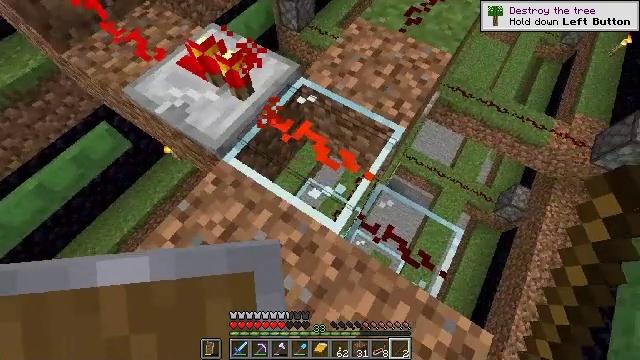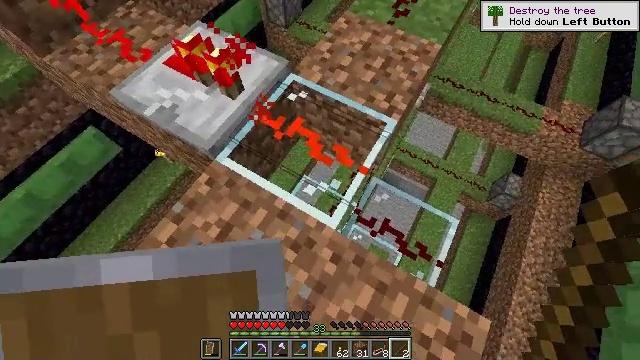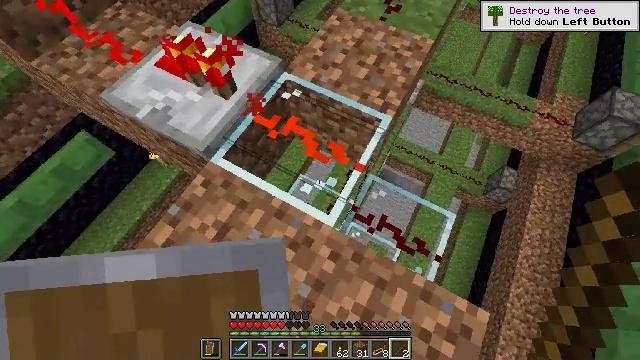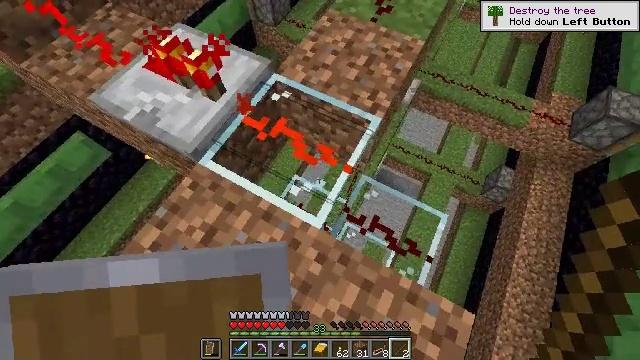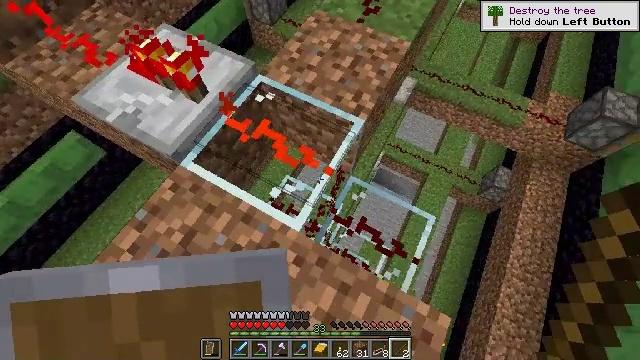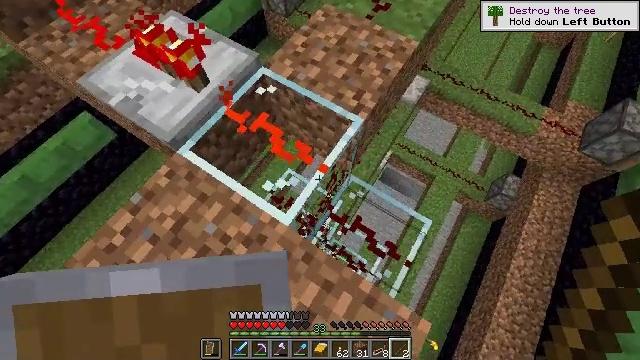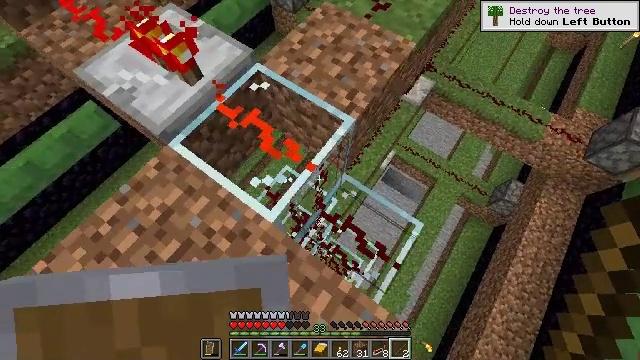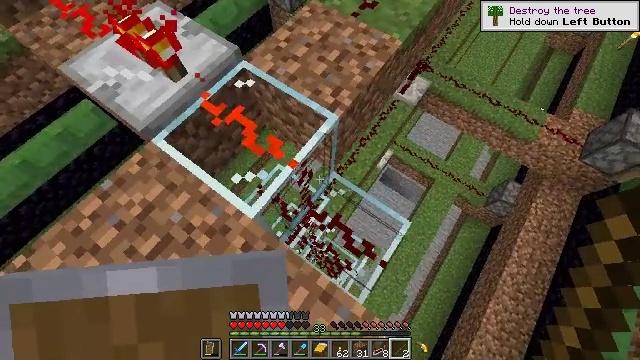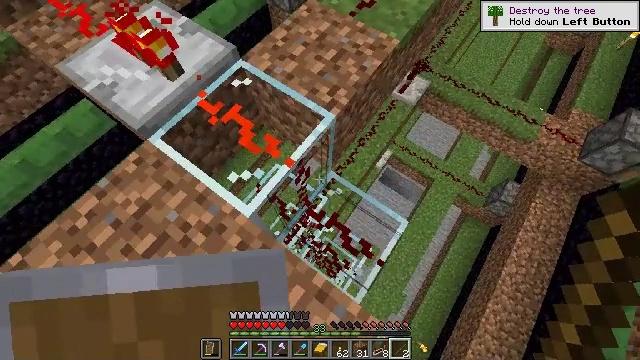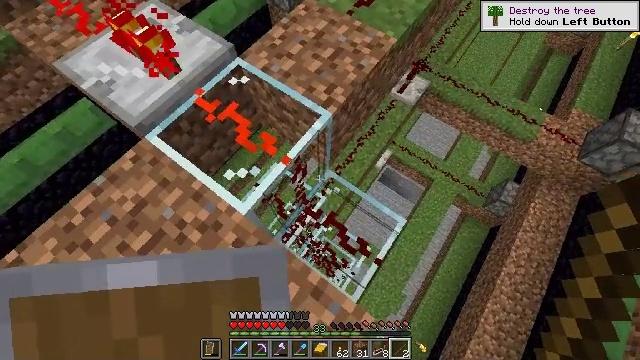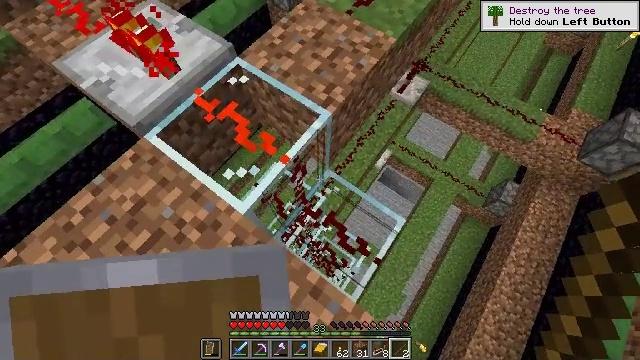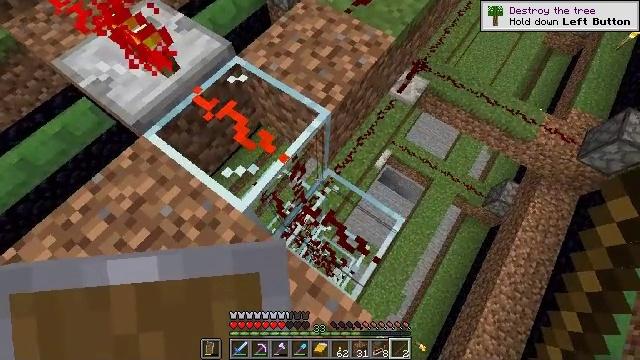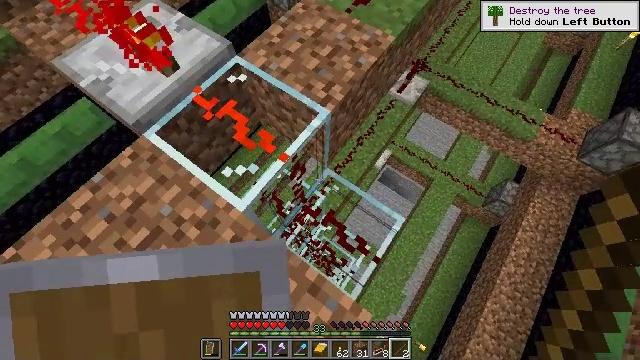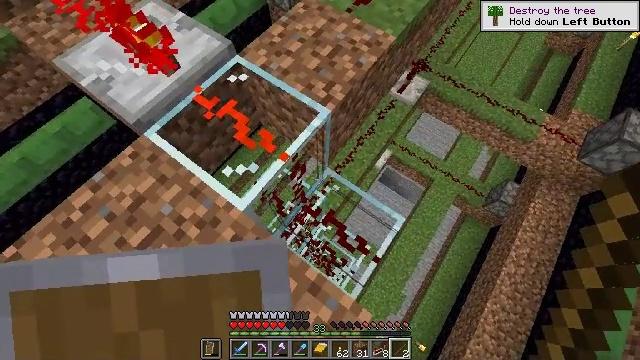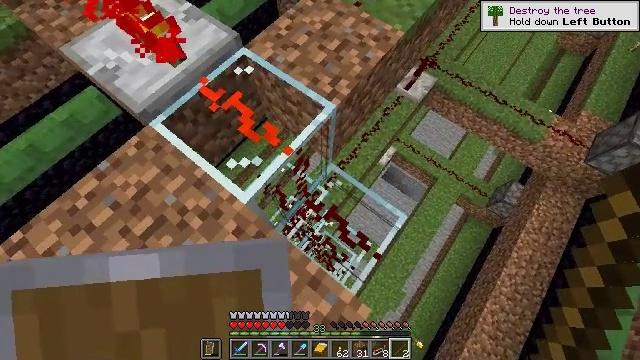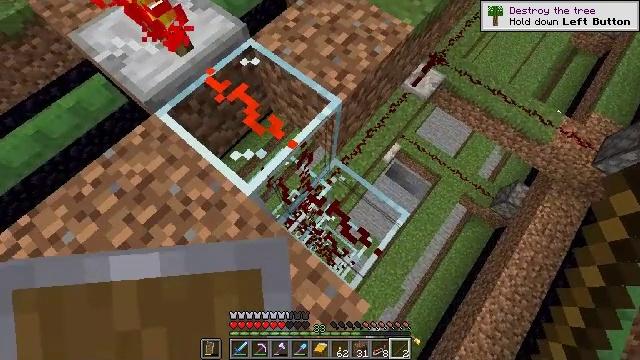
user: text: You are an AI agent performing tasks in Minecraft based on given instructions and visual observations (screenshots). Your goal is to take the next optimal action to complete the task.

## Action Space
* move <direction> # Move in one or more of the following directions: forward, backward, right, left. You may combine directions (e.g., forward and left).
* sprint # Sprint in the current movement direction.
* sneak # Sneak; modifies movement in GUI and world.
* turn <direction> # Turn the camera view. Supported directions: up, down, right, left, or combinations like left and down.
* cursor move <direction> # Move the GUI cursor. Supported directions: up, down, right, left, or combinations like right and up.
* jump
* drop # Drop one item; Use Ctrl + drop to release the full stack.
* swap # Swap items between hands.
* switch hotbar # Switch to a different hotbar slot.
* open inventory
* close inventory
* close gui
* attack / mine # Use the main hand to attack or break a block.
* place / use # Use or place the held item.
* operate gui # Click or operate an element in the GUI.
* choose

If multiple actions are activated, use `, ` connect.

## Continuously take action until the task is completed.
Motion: motion action
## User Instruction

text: Recycle the repeater from a redstone circuit.
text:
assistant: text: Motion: turn right
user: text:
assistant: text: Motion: turn right
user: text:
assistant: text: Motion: move right
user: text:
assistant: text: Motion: move right
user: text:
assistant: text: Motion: move right, turn left and down
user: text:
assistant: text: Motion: turn left
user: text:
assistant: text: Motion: no_op
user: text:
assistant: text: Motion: no_op
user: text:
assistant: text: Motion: no_op
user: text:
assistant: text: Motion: no_op
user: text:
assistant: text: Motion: no_op
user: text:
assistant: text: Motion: no_op
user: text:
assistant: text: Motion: no_op
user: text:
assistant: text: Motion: turn left and down
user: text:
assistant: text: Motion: turn left and down
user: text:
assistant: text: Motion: turn left
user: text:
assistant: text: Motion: turn left
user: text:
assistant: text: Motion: turn left
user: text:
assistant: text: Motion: turn left
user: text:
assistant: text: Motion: no_op
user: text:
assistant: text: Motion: no_op
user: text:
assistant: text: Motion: no_op
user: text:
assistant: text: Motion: no_op
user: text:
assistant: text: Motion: no_op
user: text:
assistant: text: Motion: no_op
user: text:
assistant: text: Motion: no_op
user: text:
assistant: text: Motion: no_op
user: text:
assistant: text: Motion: no_op
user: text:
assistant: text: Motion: no_op
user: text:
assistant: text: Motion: no_op